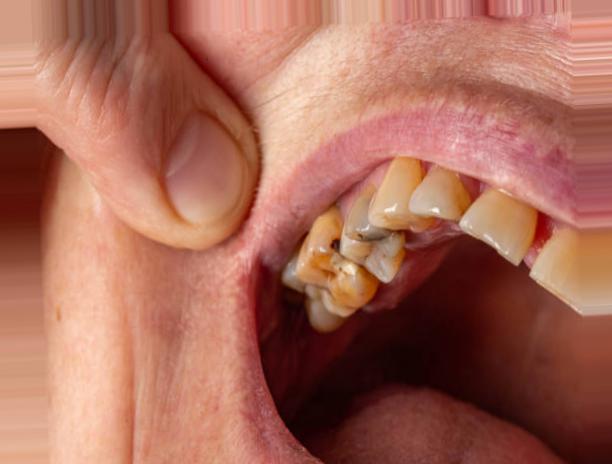
Condition: Caries